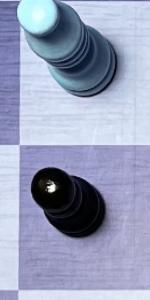
Label: Pawn_Black